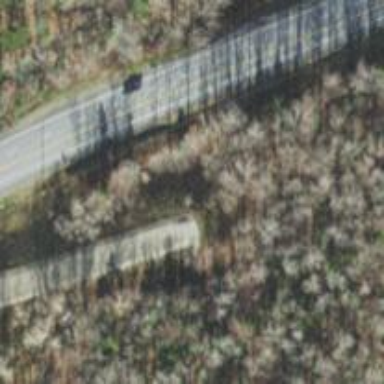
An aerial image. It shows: Escape road.